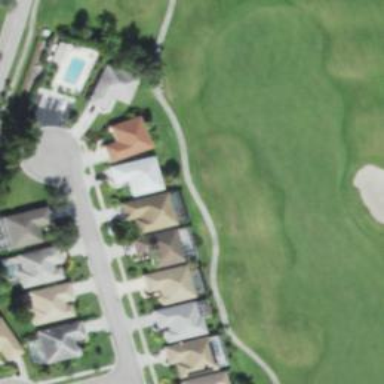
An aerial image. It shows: Service road with high-quality grade1 tracktype. It resembles golf cart path.